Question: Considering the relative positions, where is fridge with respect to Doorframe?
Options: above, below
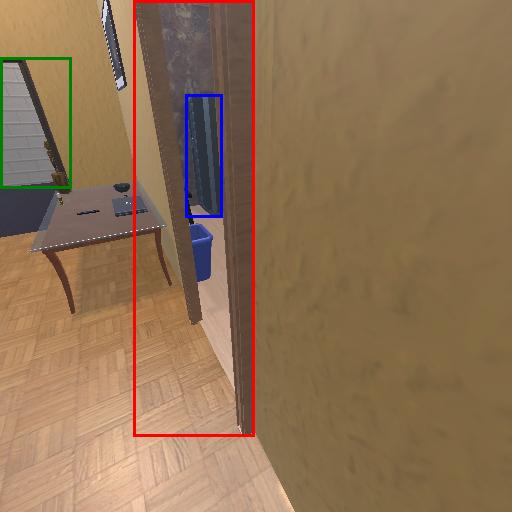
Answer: above